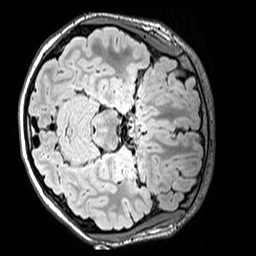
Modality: FLAIR
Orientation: axial
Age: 11
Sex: female
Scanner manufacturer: siemens
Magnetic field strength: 3 T
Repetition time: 5 s
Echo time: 0.388 s